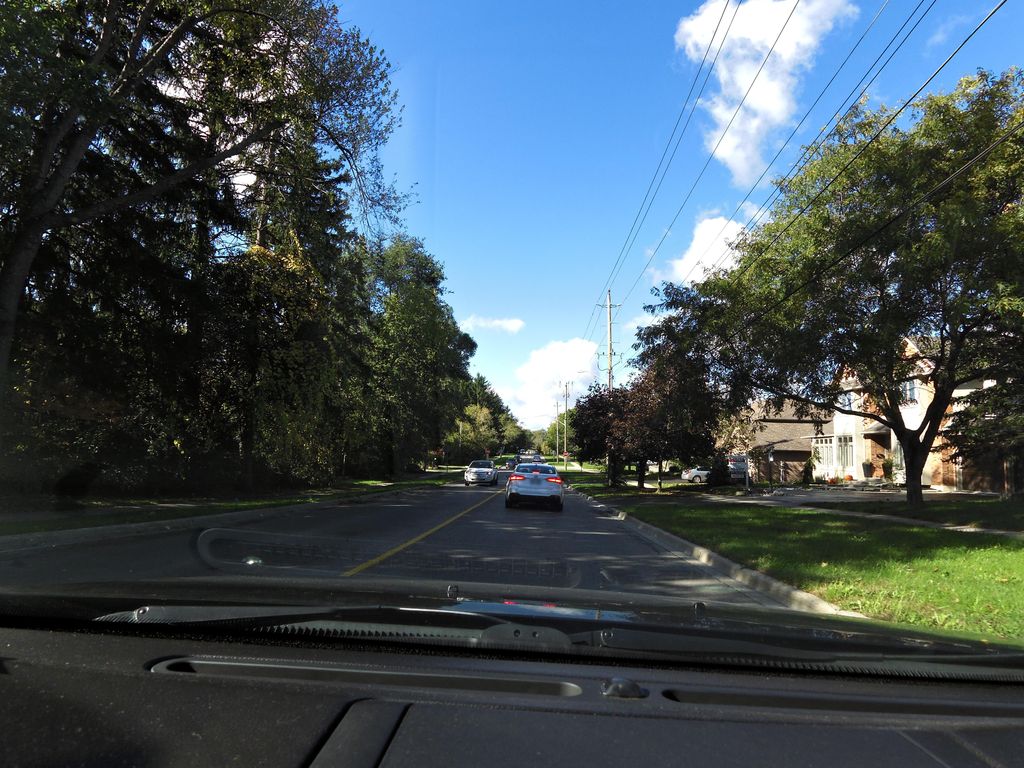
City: hamilton